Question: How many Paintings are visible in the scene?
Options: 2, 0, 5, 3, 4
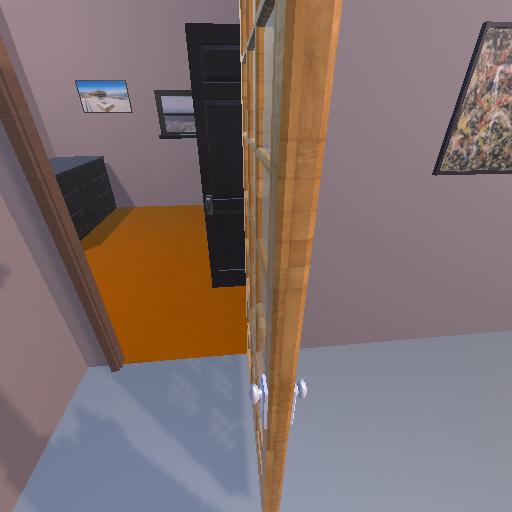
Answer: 2